Field crop: maize
Growth stage: 1
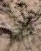
Species: salsola